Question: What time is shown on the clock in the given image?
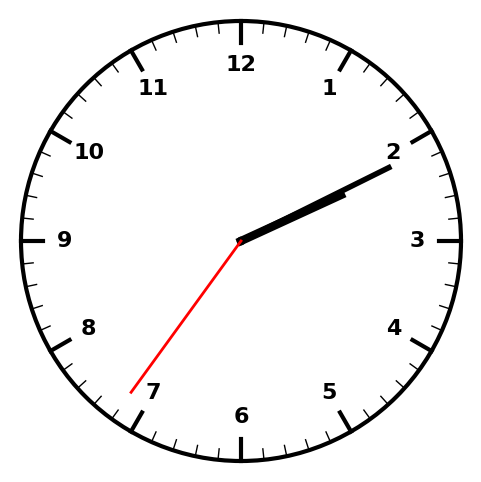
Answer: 02:10:36